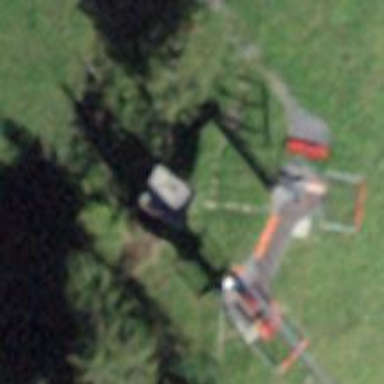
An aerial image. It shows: Thrilling zip line captured from above.